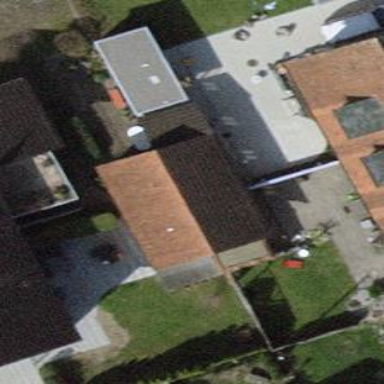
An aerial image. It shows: Shed.